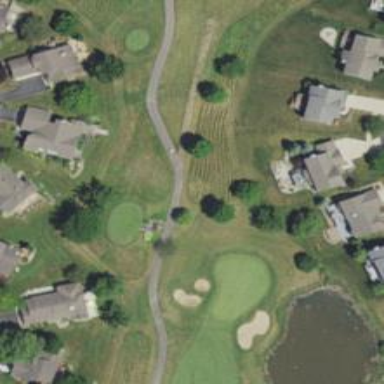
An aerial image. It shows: Service road used as golf cart path.